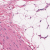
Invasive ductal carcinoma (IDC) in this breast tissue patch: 0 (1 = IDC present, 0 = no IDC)